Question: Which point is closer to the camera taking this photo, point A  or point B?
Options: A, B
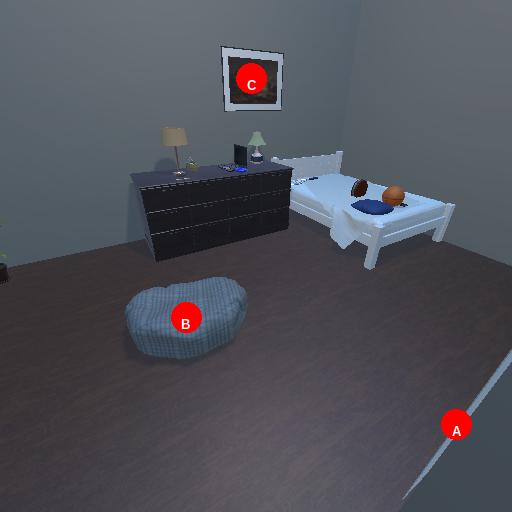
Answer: A